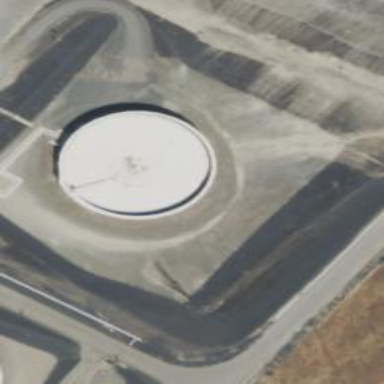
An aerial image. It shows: Building with storage tank.